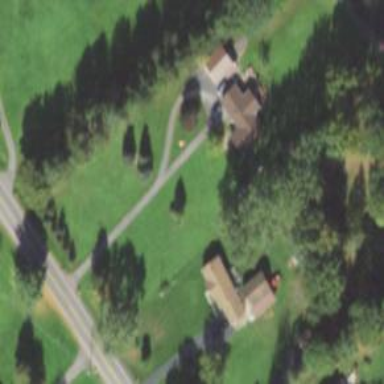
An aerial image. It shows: Driveway leading to service road.